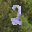
Label: 2